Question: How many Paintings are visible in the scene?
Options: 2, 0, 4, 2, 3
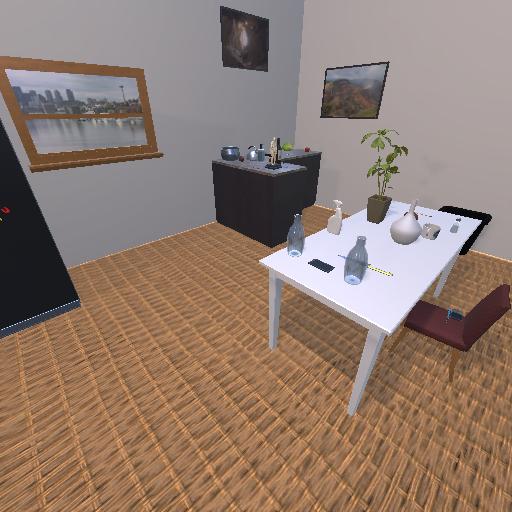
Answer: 2